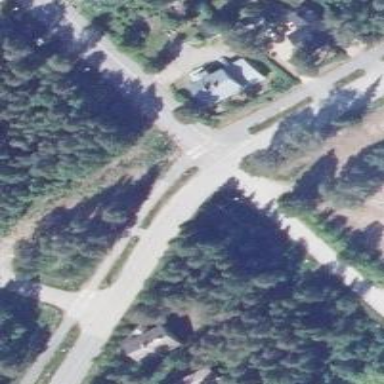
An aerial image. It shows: Zebra crossing on the road.